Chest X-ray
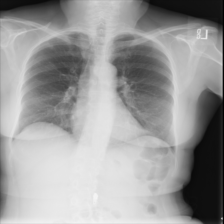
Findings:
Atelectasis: negative
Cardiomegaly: negative
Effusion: negative
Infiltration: negative
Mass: negative
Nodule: positive
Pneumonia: negative
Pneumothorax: negative
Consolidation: negative
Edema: negative
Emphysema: negative
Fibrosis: negative
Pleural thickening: negative
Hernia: negative